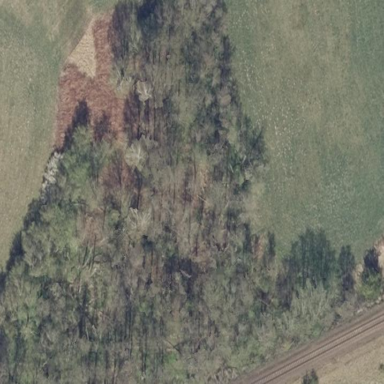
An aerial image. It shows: Deciduous forest dominated by broadleaved trees.